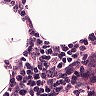
Metastatic tissue present: no